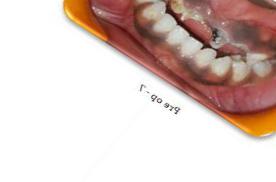
Condition: Caries